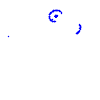
Particle: kaon